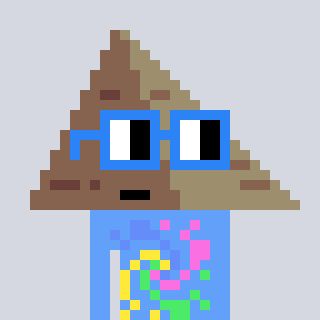
a pixel art character with square blue glasses, a pyramid-shaped head and a blue-colored body on a cool background